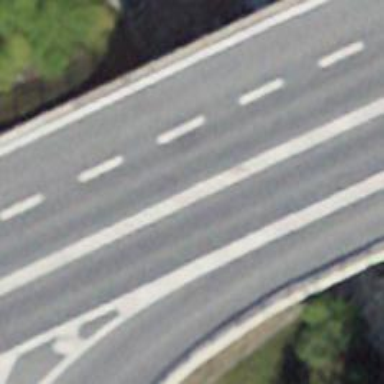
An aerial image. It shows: Trunk link highway bridge with asphalt surface.